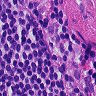
Metastatic tissue present: no